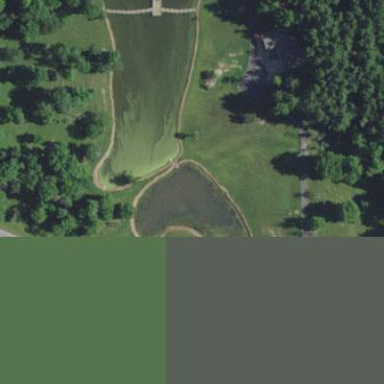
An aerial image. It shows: Pond with natural water.